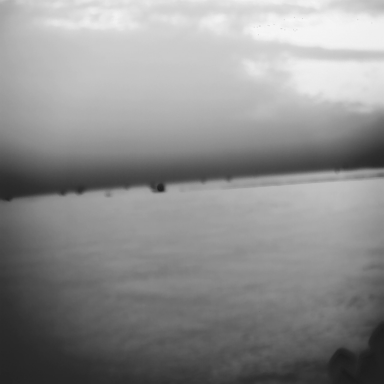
There are seven bulk_carriers in the infrared image.